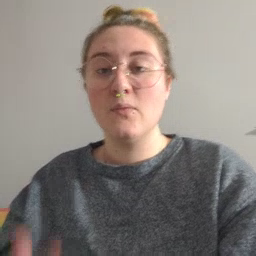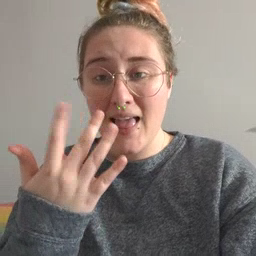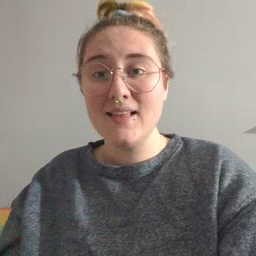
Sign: wait